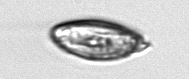
Label: Katodinium_or_Torodinium